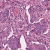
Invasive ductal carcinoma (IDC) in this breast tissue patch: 1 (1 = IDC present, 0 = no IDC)